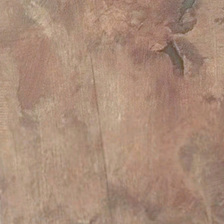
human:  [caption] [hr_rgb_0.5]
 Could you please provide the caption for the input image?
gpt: the bareland with a road going by has a marbled pattern .

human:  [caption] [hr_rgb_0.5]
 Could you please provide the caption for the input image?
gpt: it is a piece of khaki bareland .

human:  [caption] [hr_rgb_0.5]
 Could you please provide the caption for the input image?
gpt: the bareland with a road going by has a marbled pattern .

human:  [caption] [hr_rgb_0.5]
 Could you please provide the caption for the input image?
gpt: it is a flat yellow bareland with two pools at its coner .

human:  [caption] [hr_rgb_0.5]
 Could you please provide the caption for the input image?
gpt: it is a piece of khaki bareland .